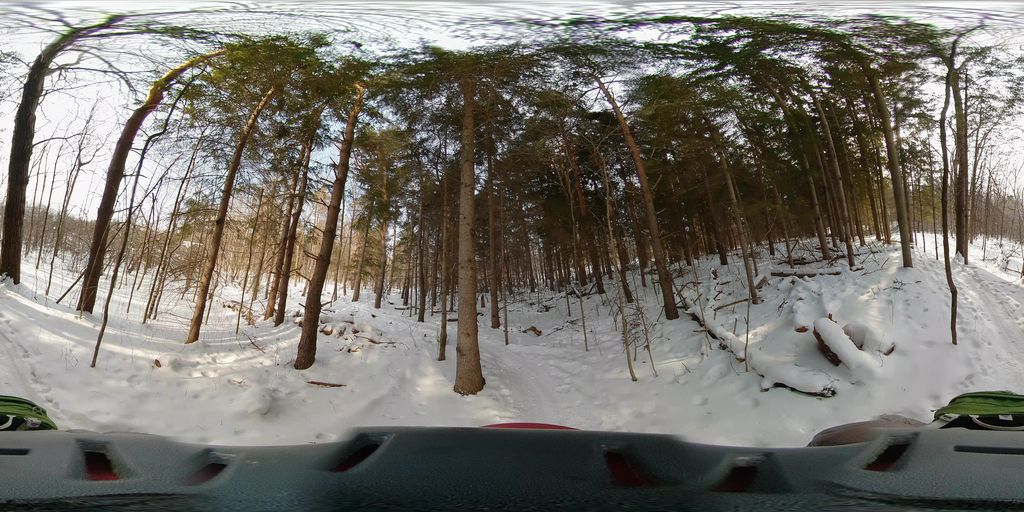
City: ottawa-gatineau